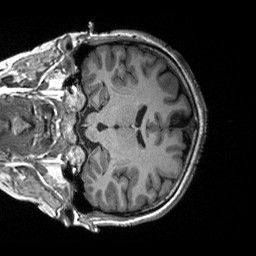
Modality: T1w
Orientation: coronal
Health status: healthy
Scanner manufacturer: siemens
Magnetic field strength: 3 T
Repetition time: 2.3 s
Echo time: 0.00228 s